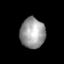
Tissue: prostate
Cell type: Endothelial cells
Senescence score: 0.6971
Nuclear area (px): 738
Mean DAPI intensity: 155.481